Interaction volume radius: 10 \u00c5
Interaction volume height: 20 \u00c5
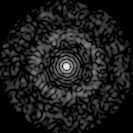
Disorder parameter: 0.8376